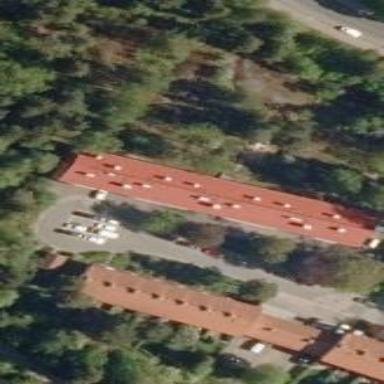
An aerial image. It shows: Building with pitched roof that is oriented along its structure.